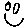
Label: smiley face